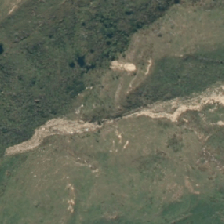
Land cover: grose_broom